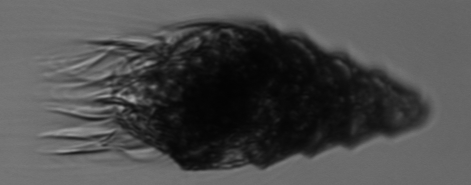
Label: Laboea_strobila